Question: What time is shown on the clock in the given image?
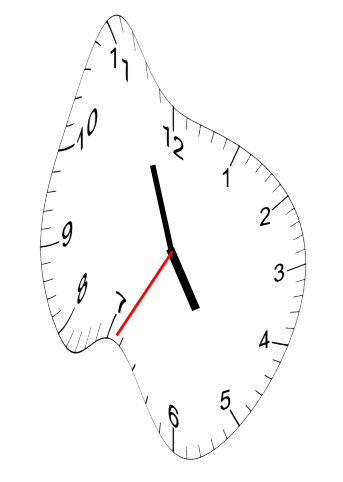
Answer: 04:56:35